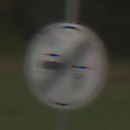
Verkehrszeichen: EndeVerbotUeberholenEinspurigeFahrzeuge
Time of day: SunriseSunset
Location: Outdoor (Nature)
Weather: PartlyCloudy
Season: NotSpecified
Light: Natural